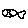
Label: fish